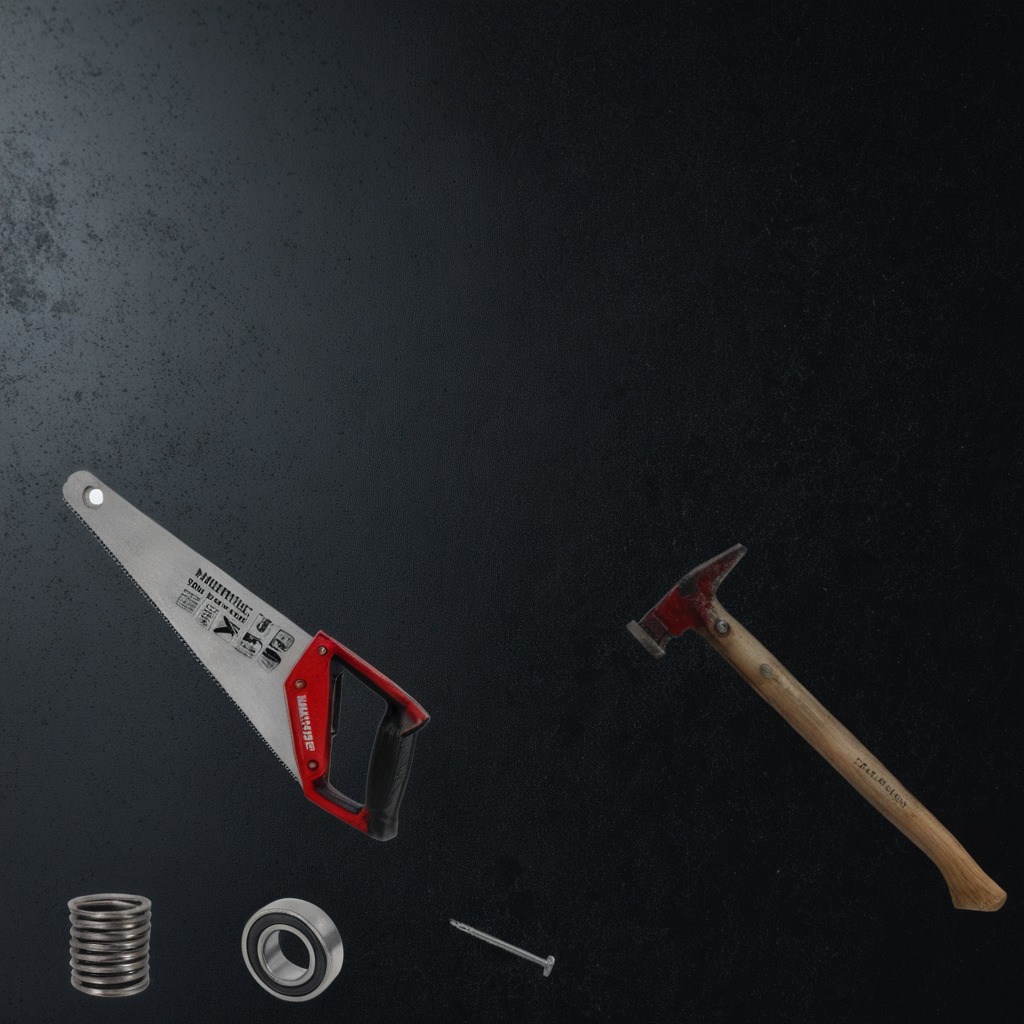
A ball bearing, hammer, nail, coiled metal spring, and a metal saw are lying on a clean granite tabletop inside a workshop at night dim ambient light soft shadows worn but beneath the mat.